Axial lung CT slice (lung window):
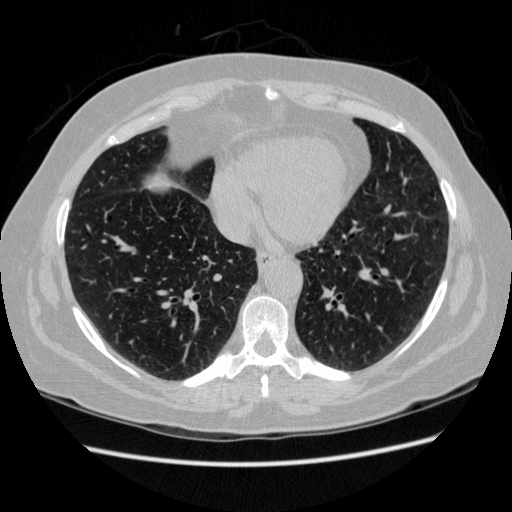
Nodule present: no